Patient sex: F
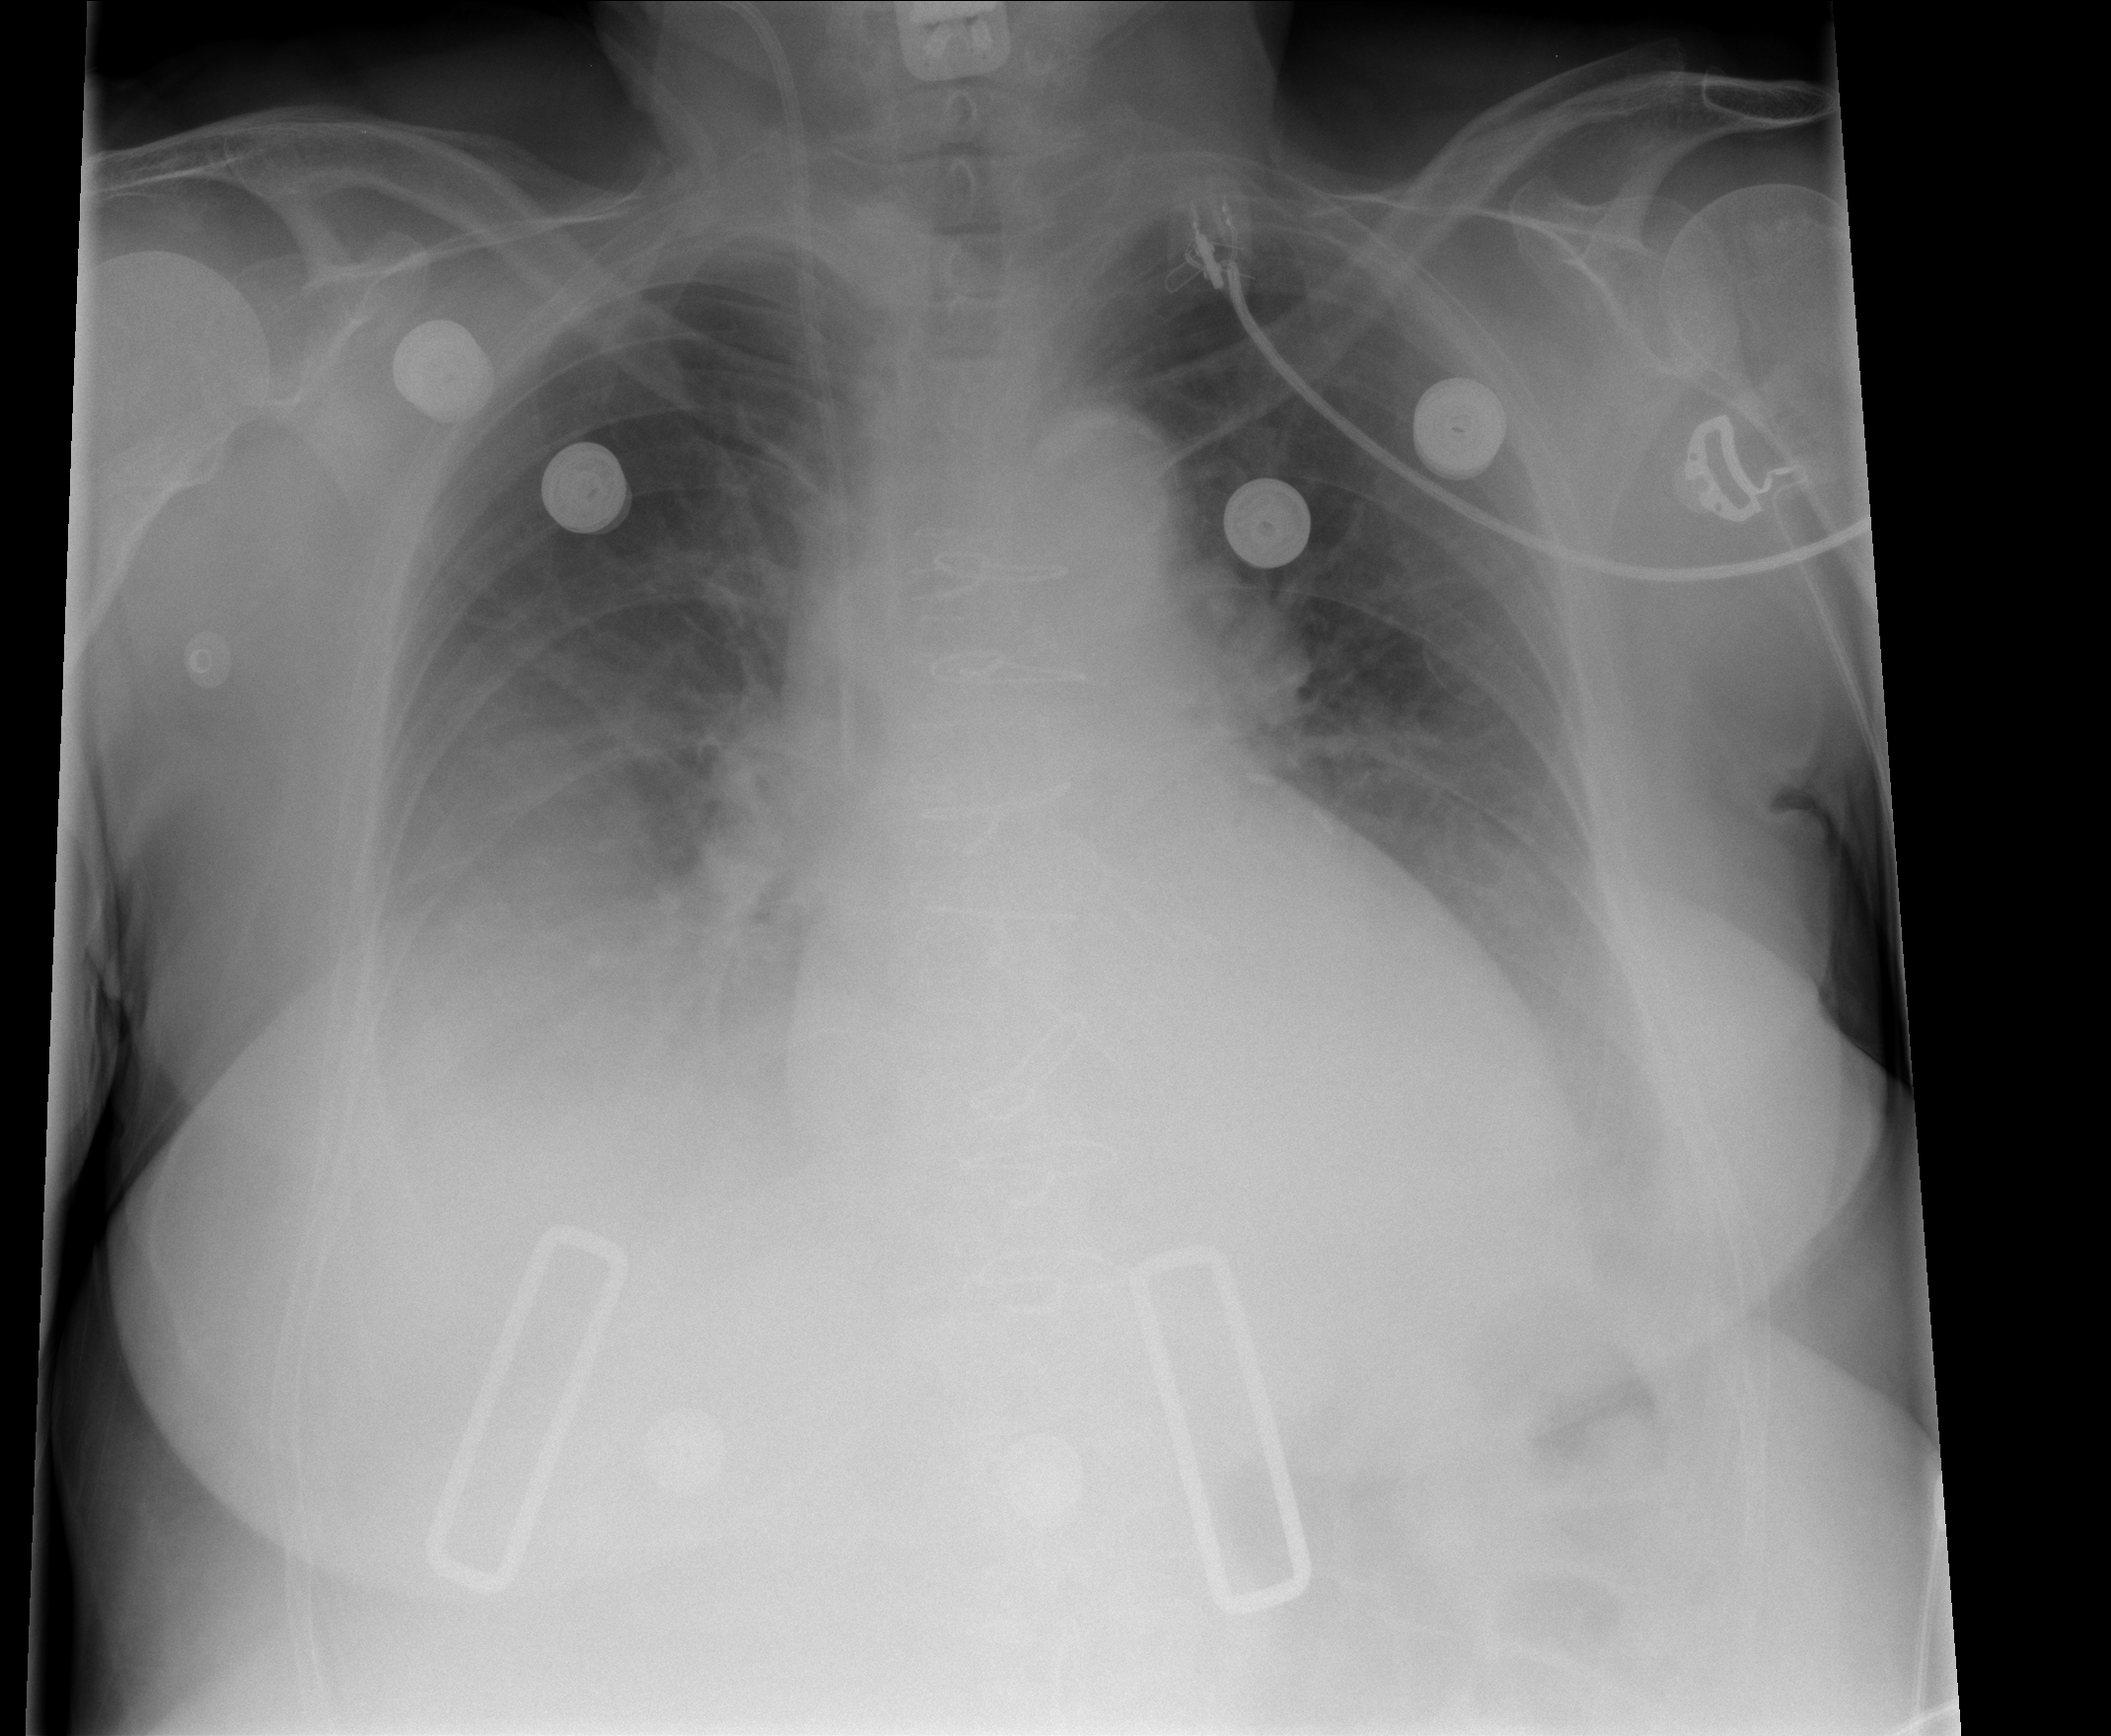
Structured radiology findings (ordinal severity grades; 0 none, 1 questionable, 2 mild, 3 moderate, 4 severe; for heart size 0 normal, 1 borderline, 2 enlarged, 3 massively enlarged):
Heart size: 1
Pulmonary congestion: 2
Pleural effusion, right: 3
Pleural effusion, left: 3
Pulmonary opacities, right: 1
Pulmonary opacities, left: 1
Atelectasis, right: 3
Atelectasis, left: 2